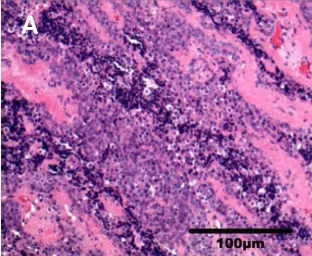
Photomicrograph of PD-L1 immunohistochemistry (right parotid gland). (A) Sample HE photomicrograph (x200).
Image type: pathology (immunostaining)